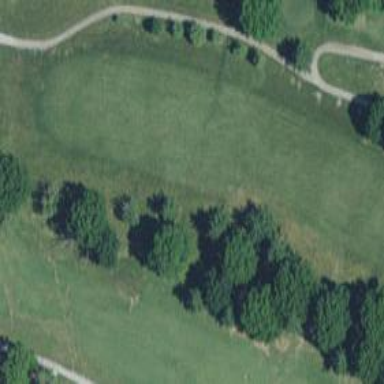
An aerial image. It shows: Golf hole.